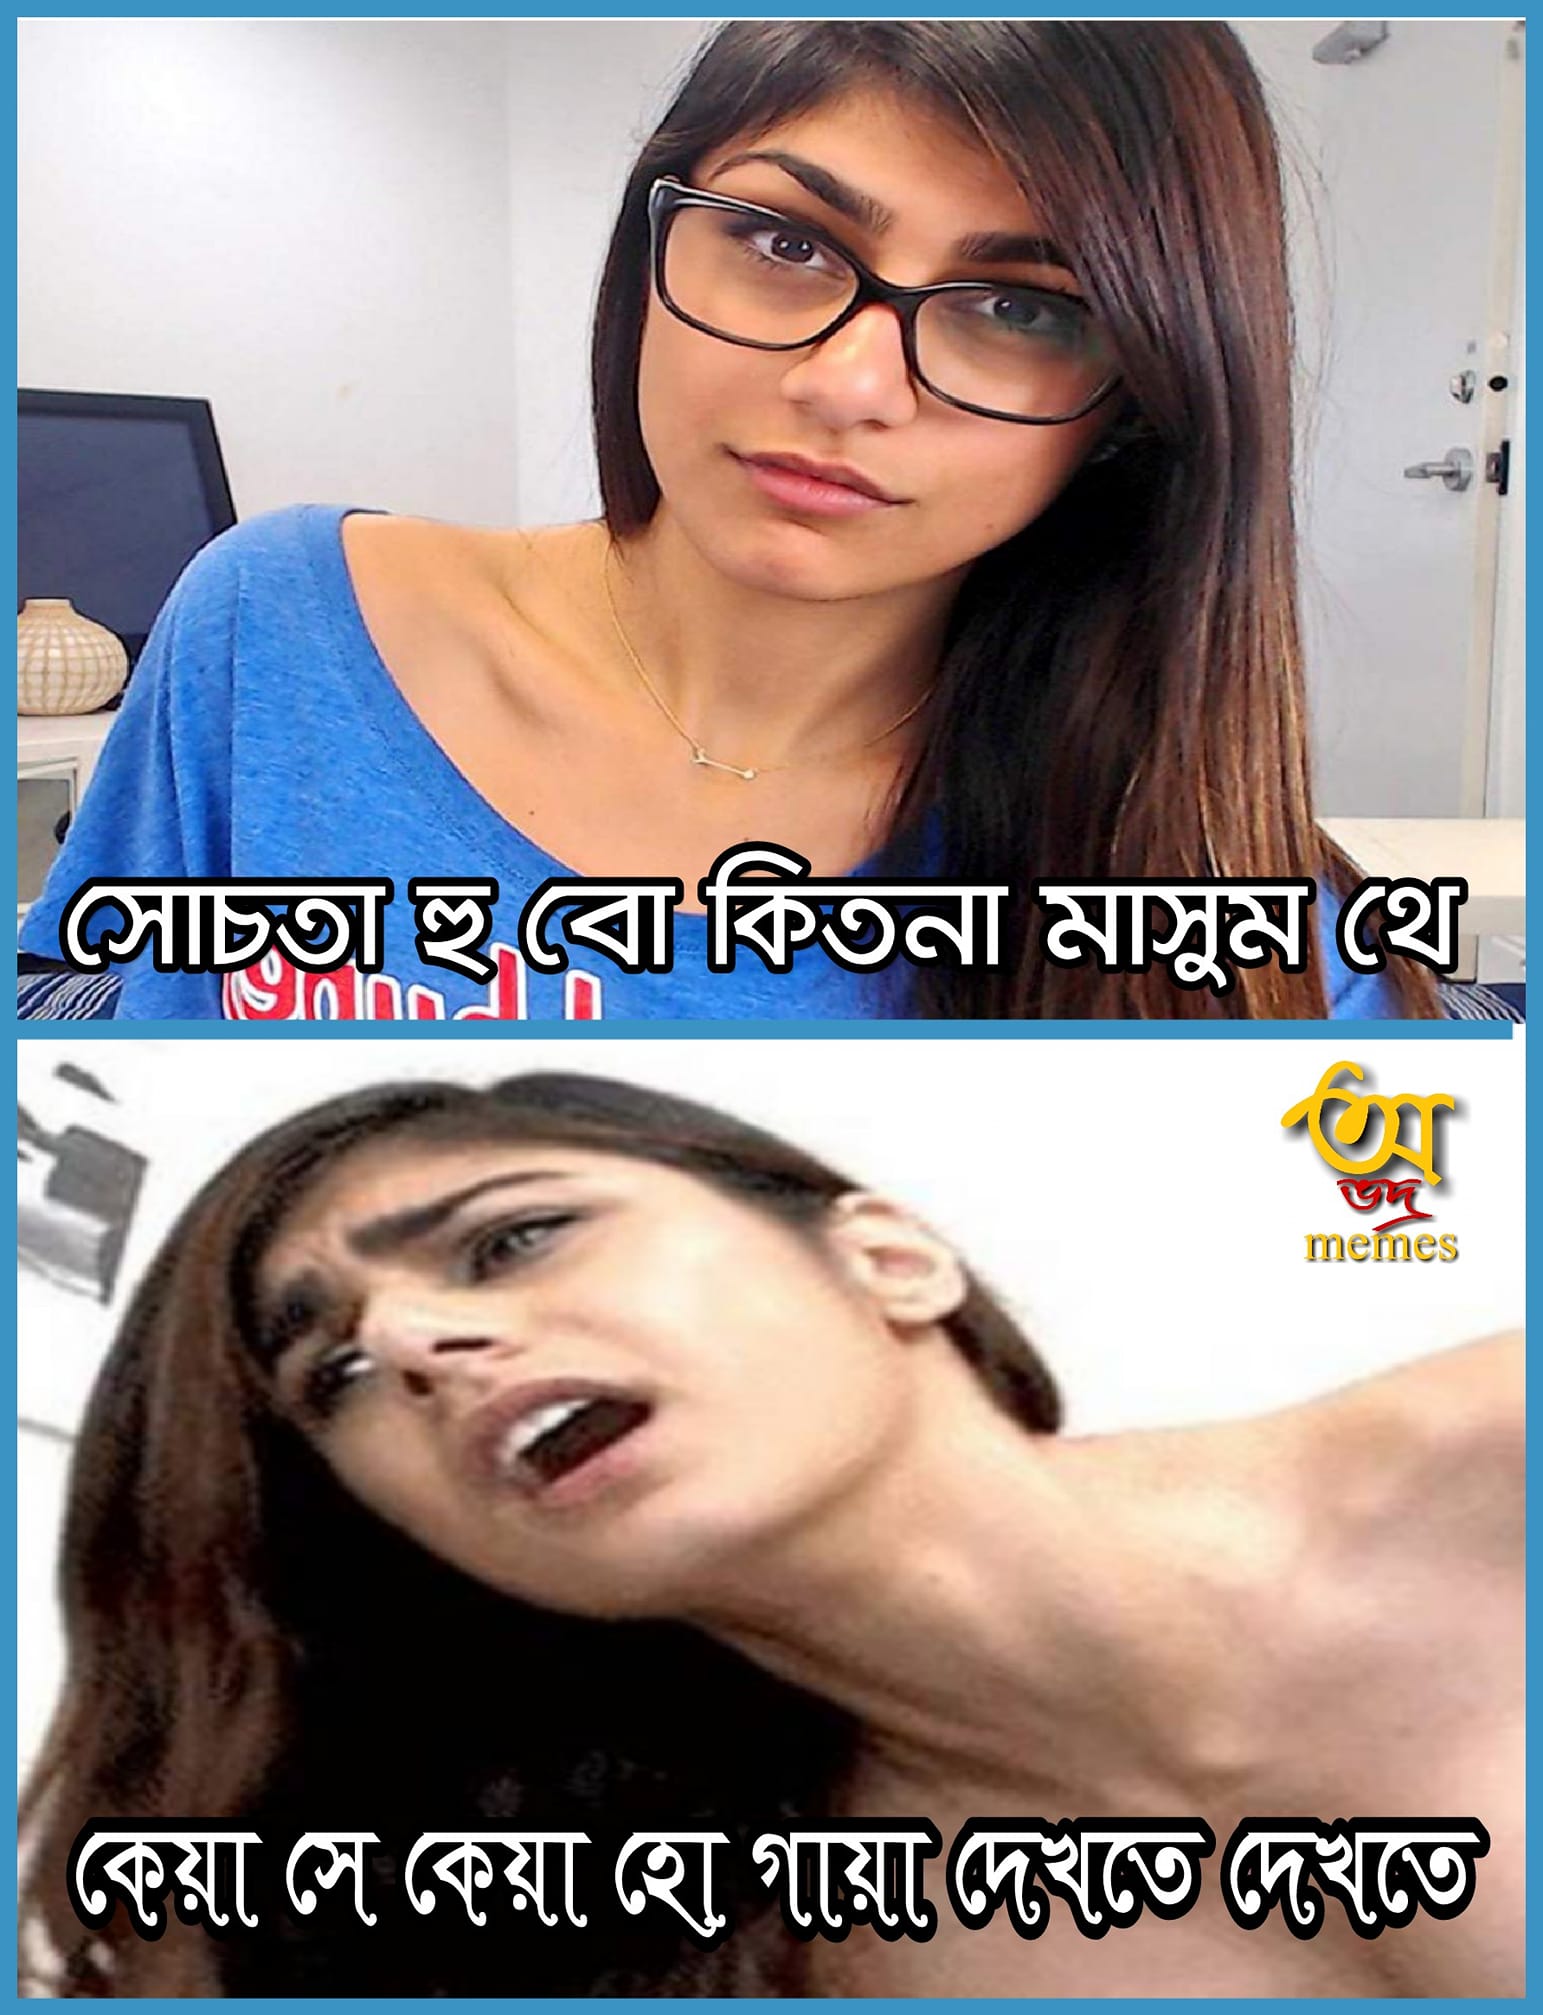
Caption: সোচতা হু বো কিতনা মাসুম থে    কেয়া সে কেয়া হো গায়া দেখতে দেখতে
Label: hate